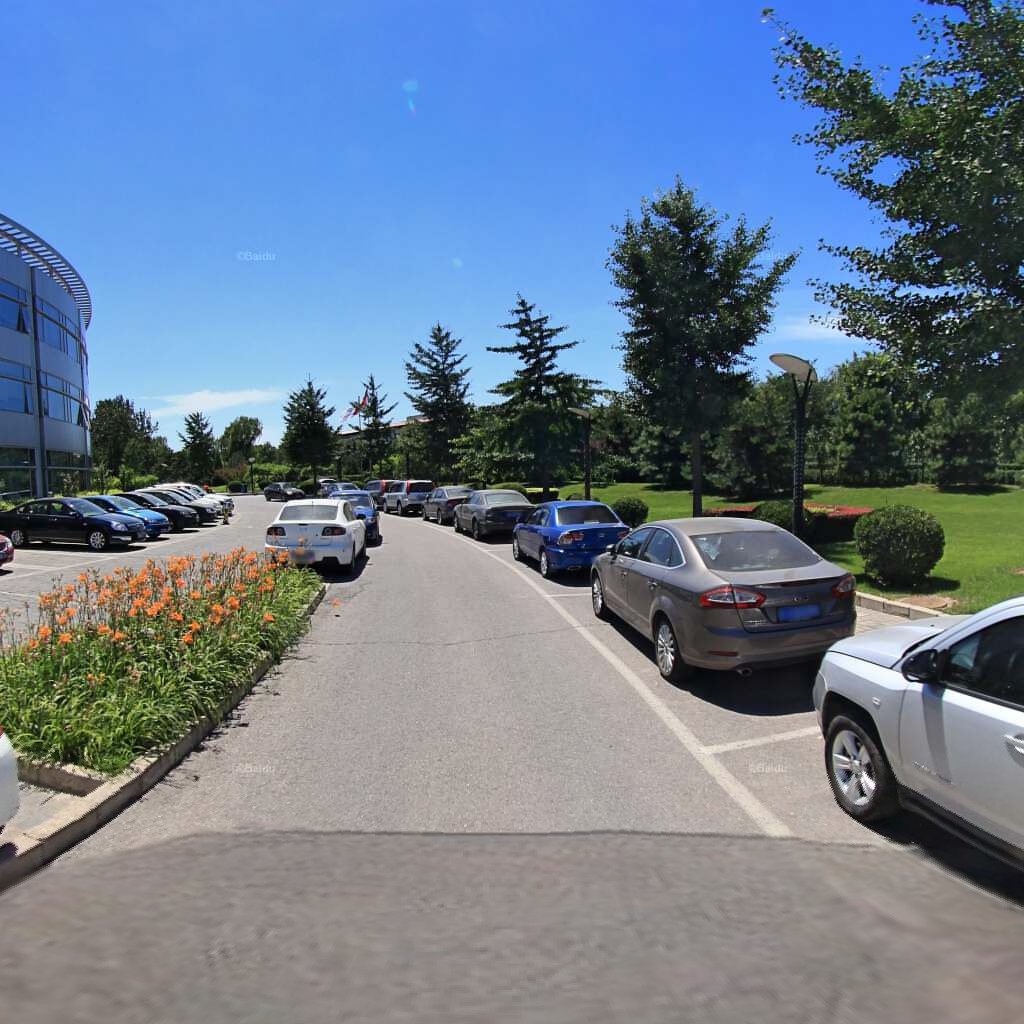
Region: Haidian
Road damage annotations: transverse crack